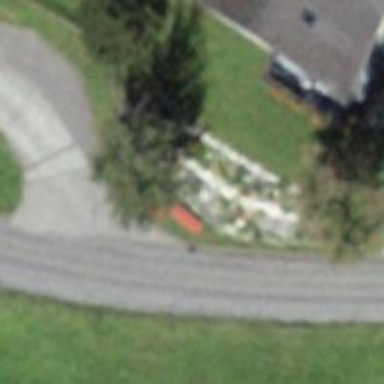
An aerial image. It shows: Bench for seating.